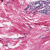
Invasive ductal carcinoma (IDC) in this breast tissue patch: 0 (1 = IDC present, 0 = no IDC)